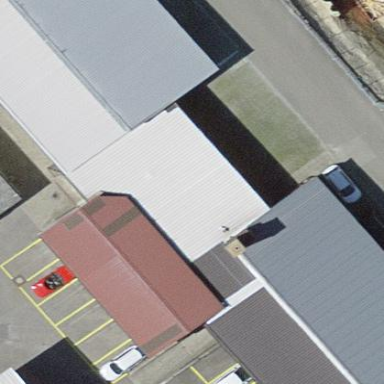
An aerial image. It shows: Industrial building.